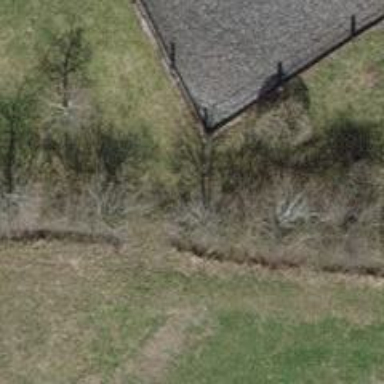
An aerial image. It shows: Drain that serves as waterway.